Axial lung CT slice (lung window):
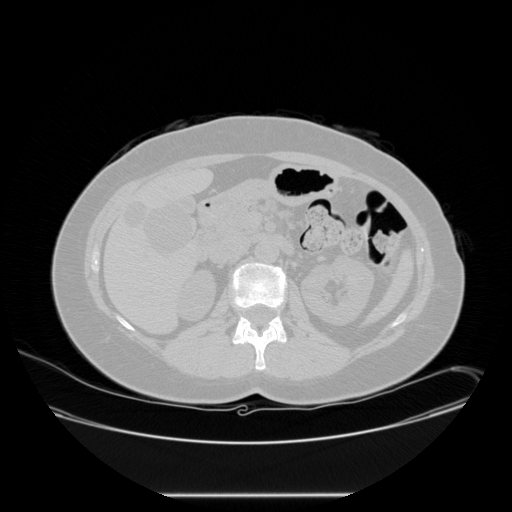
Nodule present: no